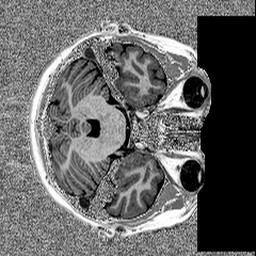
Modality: MP2RAGE
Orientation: axial
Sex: female